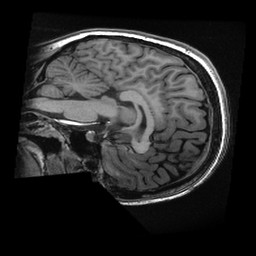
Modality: T1w
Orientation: sagittal
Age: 23
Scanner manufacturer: ge
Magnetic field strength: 3 T
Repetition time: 0.008336 s
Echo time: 0.003104 s